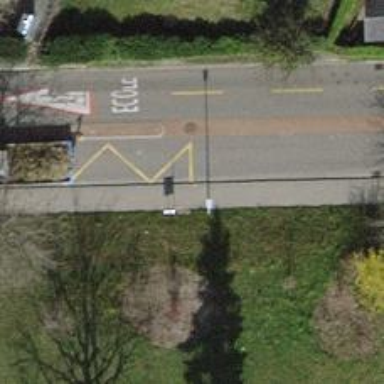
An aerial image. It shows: Platform for public transport and road usage.